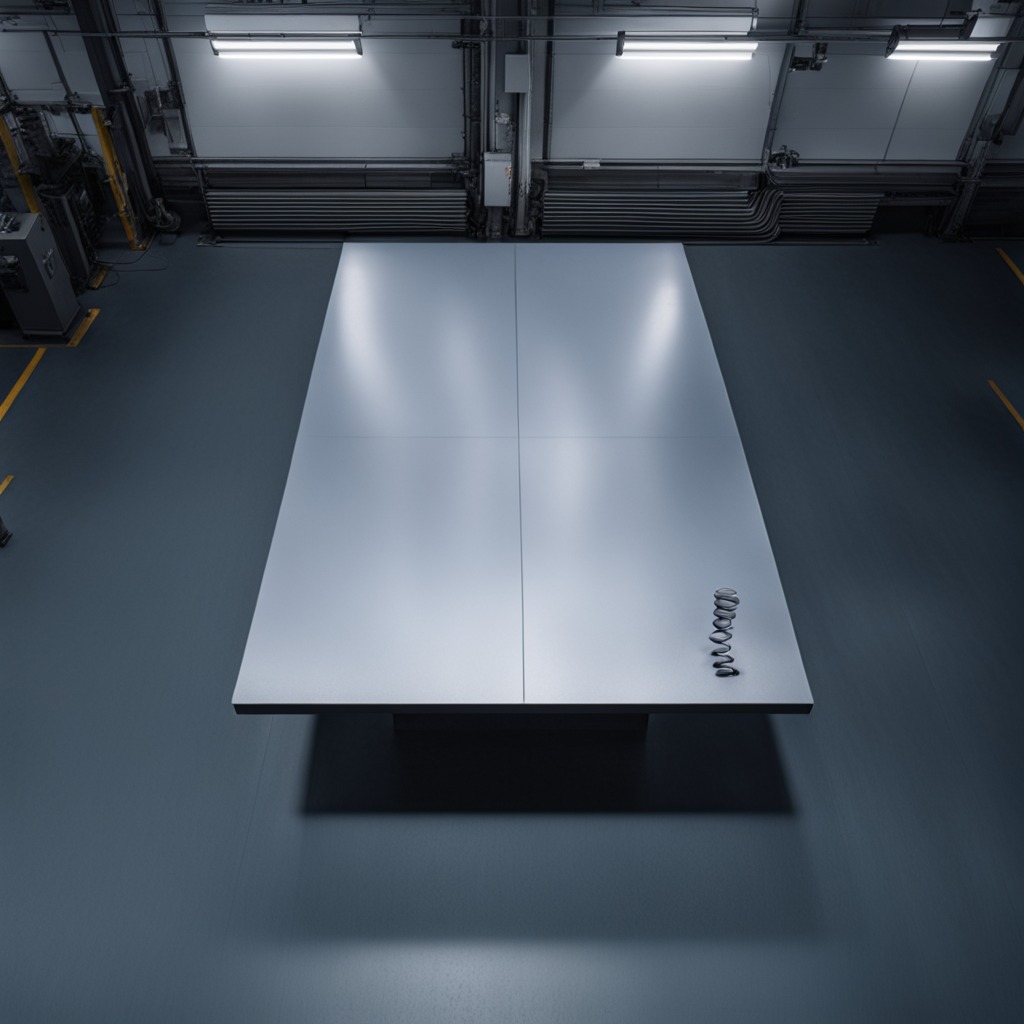
A coiled metal spring is lying on a clean empty table in a basement in the evening soft directional lighting on the tabletop realistic grain studio-quality clarity centered framing